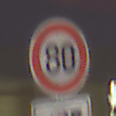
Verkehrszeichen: Geschwindigkeit80
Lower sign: MehrspurigeFahrzeuge4
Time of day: SunriseSunset
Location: Outdoor (Urban)
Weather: PartlyCloudy
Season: NotSpecified
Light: Artificial